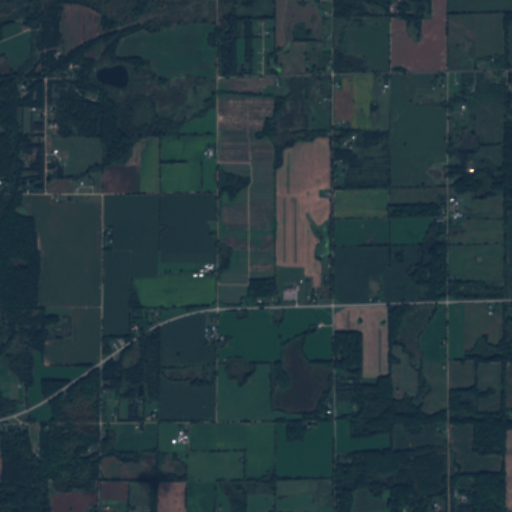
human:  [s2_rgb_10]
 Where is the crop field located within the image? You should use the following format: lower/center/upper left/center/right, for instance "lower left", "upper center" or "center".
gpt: The crop field is located in the lower right of the image.
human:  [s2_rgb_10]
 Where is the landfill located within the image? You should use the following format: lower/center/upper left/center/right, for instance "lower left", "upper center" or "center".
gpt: There is no landfill in the image.